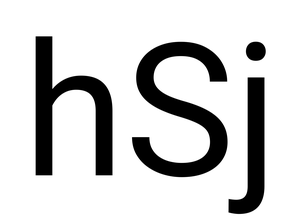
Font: Roboto_Regular